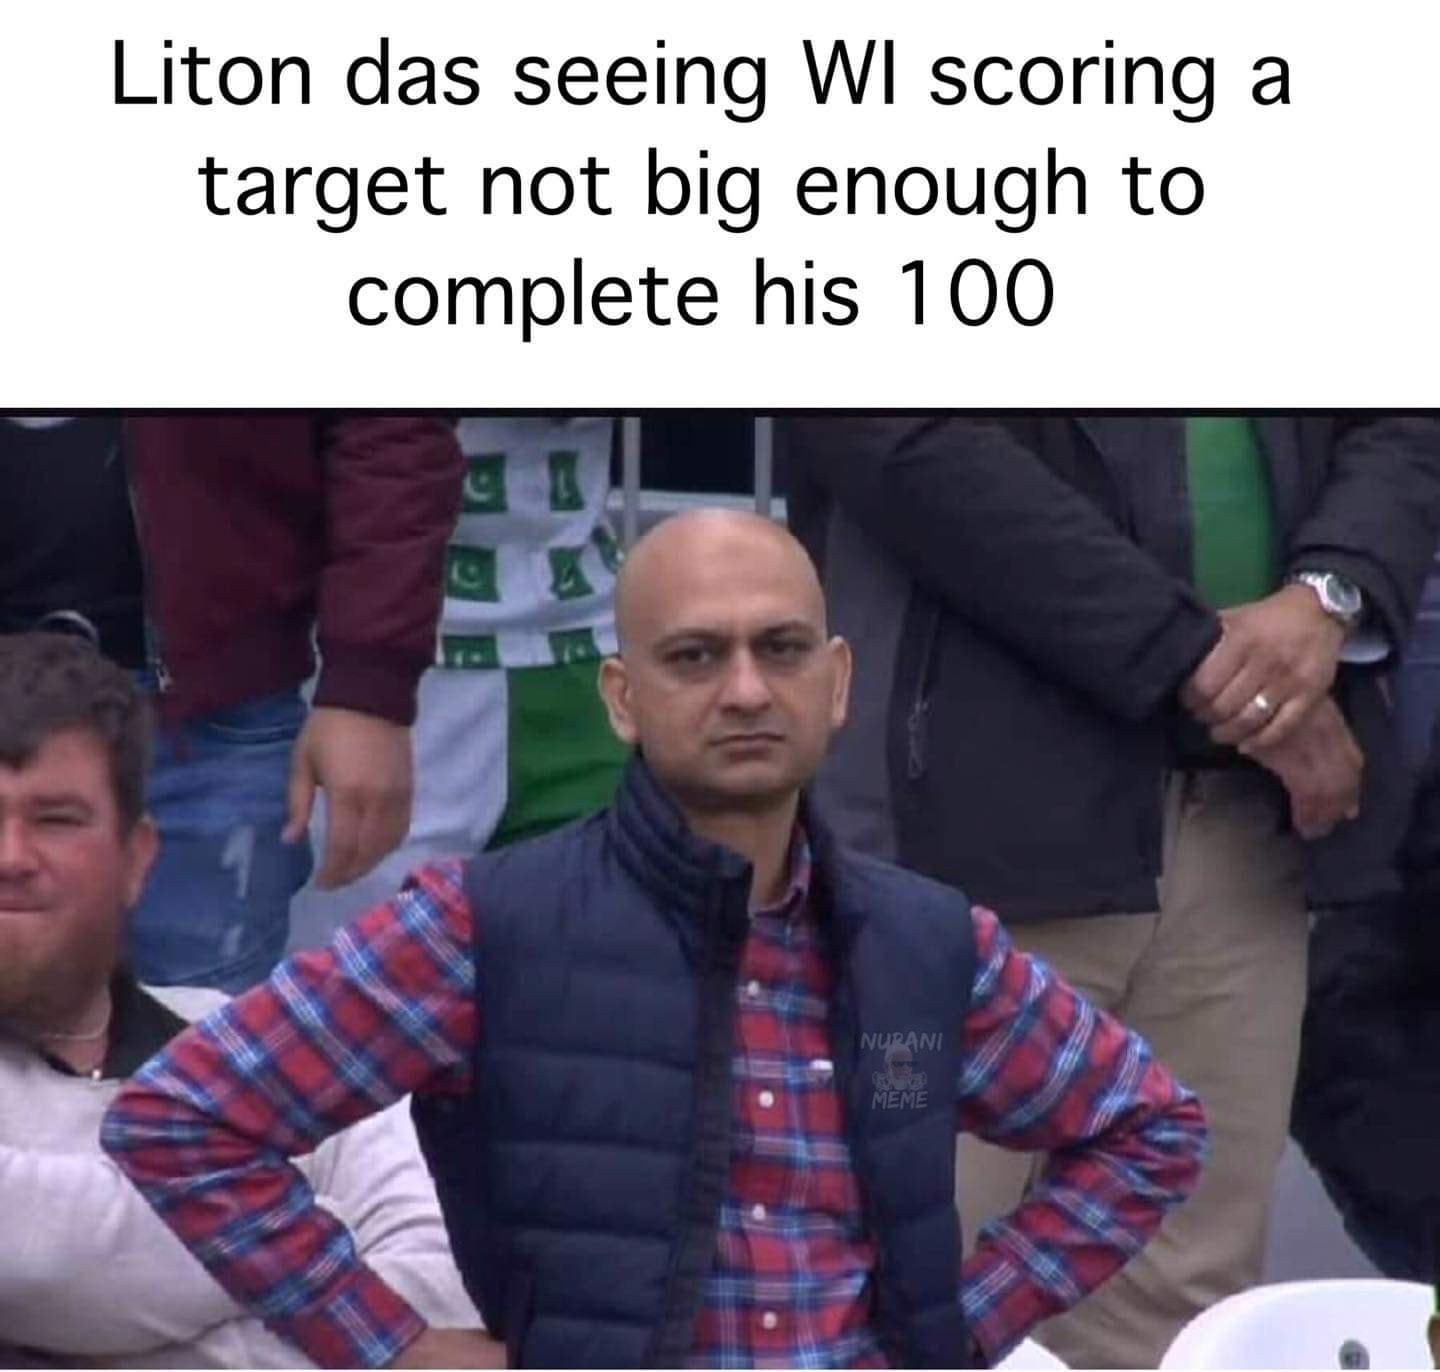
Caption: Liton das seeing WI scoring a target not big enough to complete his 100
Label: non-hate